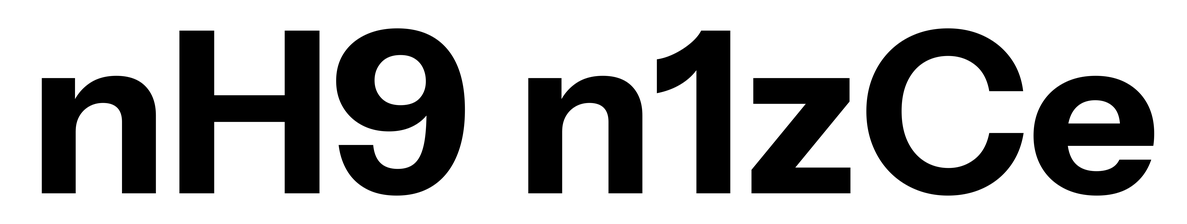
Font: InstrumentSans_Bold